Question: I am trying to create a thought bubble in iOS and want to fill it with image. I have gone through lots of results returned by internet search engines, but I did not get any solution.
The bubble, I want to create will be like the attached image below.

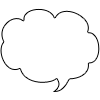
Answer: So you want to mask the image in the bubble.
So make the bubble internally full black.(To use for masking) and use the bellow function for masking.
'''
- (UIImage*) maskImage:(UIImage *)image withMask:(UIImage *)maskImage {
CGImageRef maskRef = maskImage.CGImage;
CGImageRef mask = CGImageMaskCreate(CGImageGetWidth(maskRef),
CGImageGetHeight(maskRef),
CGImageGetBitsPerComponent(maskRef),
CGImageGetBitsPerPixel(maskRef),
CGImageGetBytesPerRow(maskRef),
CGImageGetDataProvider(maskRef), NULL, false);
CGImageRef masked = CGImageCreateWithMask([image CGImage], mask);
return [UIImage imageWithCGImage:masked];
'''
}
for more sample tutorial visit the following links :-)
<URL>
<URL>